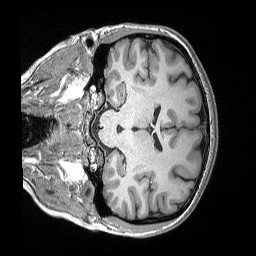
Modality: T1w
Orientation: coronal
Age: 25
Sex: female